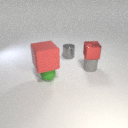
large red rubber cube above small green rubber sphere